Interaction volume radius: 10 \u00c5
Interaction volume height: 30 \u00c5
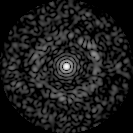
Disorder parameter: 0.827